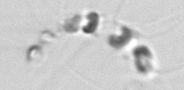
Label: Chaetoceros_socialis